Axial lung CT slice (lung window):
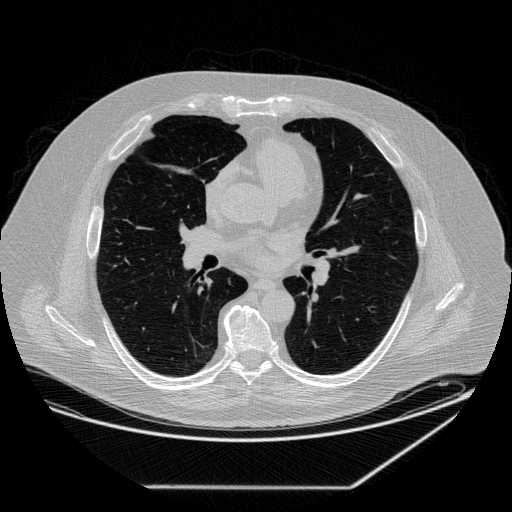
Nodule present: no